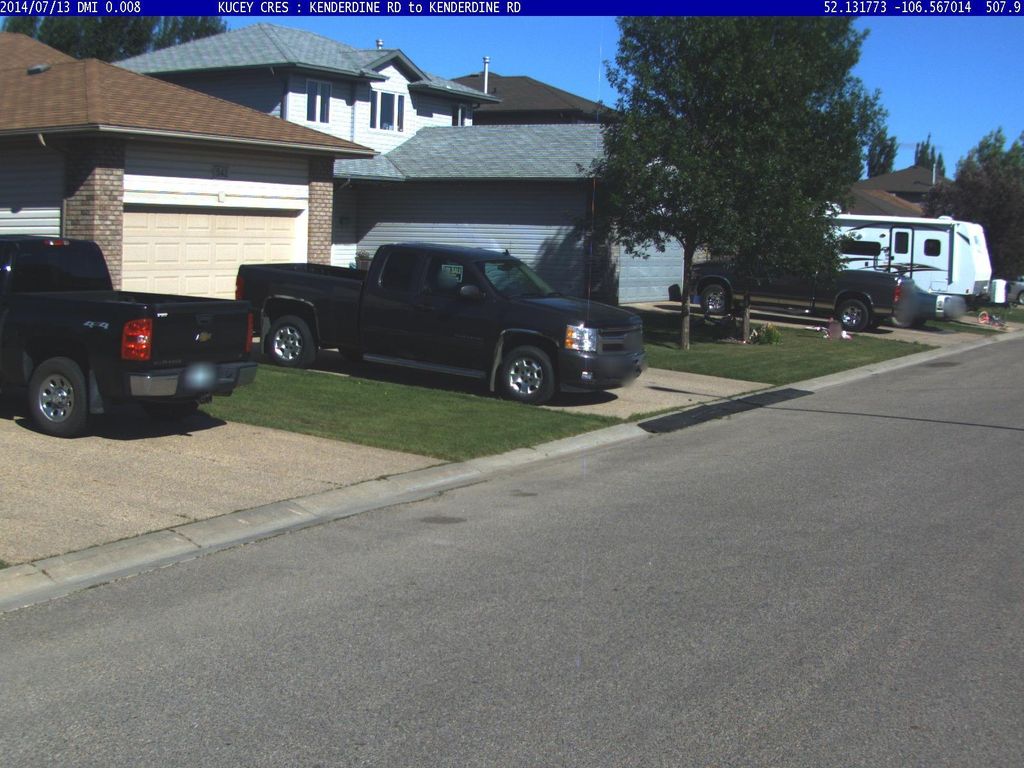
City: saskatoon